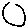
Label: circle